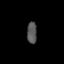
Tissue: skin
Cell type: Epithelial cells
Senescence score: 0.2125
Nuclear area (px): 208
Mean DAPI intensity: 85.375